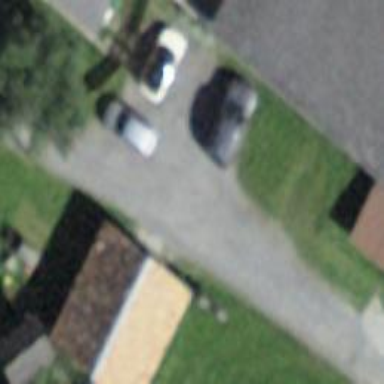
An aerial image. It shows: Building with tiled roof.